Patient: sex M, age 60
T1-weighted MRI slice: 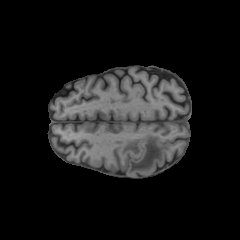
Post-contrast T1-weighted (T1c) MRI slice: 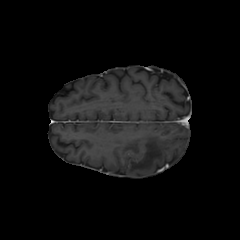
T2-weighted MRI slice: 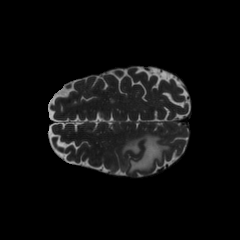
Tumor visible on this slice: yes
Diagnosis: Glioblastoma, IDH-wildtype
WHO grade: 4